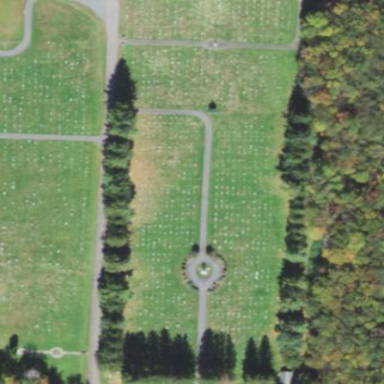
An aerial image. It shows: Cemetery.